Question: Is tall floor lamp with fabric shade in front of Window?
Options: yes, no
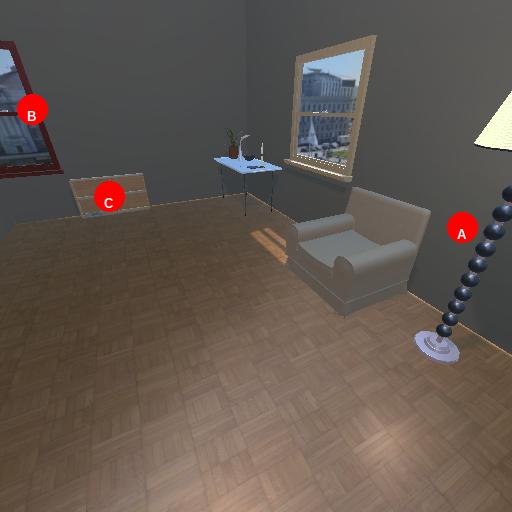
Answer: yes